The plot is a time-scale (wavelet) decomposition of a bearing vibration signal. Determine the bearing's health state. Answer with exactly one of: normal, inner_race, outer_race, ball.
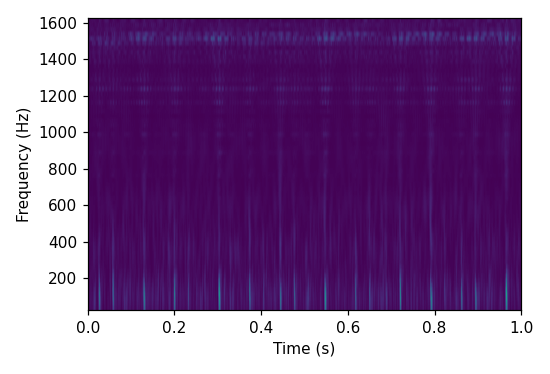
Answer: inner_race